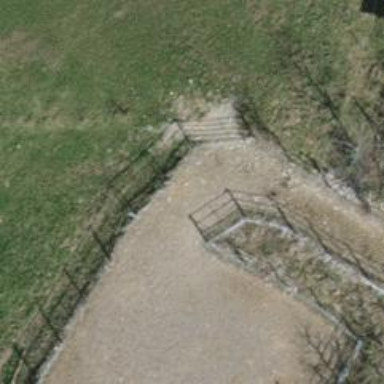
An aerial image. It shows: Gate.